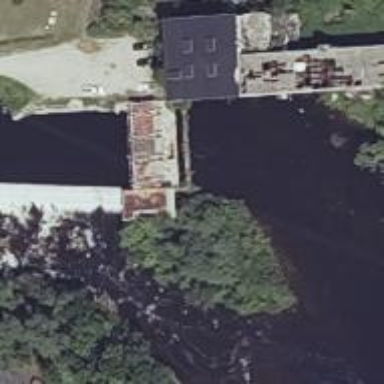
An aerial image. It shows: Dam across waterway.